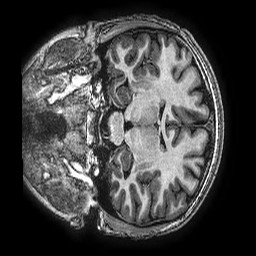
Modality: T1w
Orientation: coronal
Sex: female
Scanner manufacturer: ge
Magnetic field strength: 3 T
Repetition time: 0.00766 s
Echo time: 0.003476 s